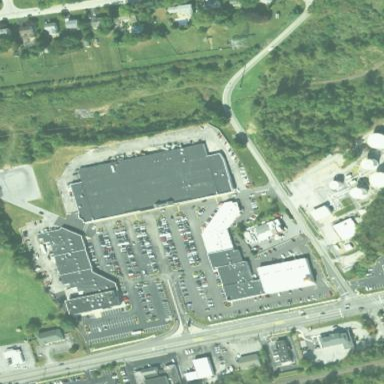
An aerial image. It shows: Retail area.